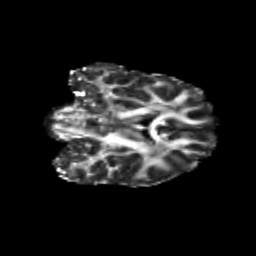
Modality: FA
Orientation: coronal
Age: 24
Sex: male
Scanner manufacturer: siemens
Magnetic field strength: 3 T
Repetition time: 3.5 s
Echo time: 0.113 s